Question: I am trying to create a very simple MFC application when suddenly Visual Studio decides it no longer recognizes what a 'BOOL' is.
I cannot figure out why this is happening. Does anyone know why this is going on and how to fix it?

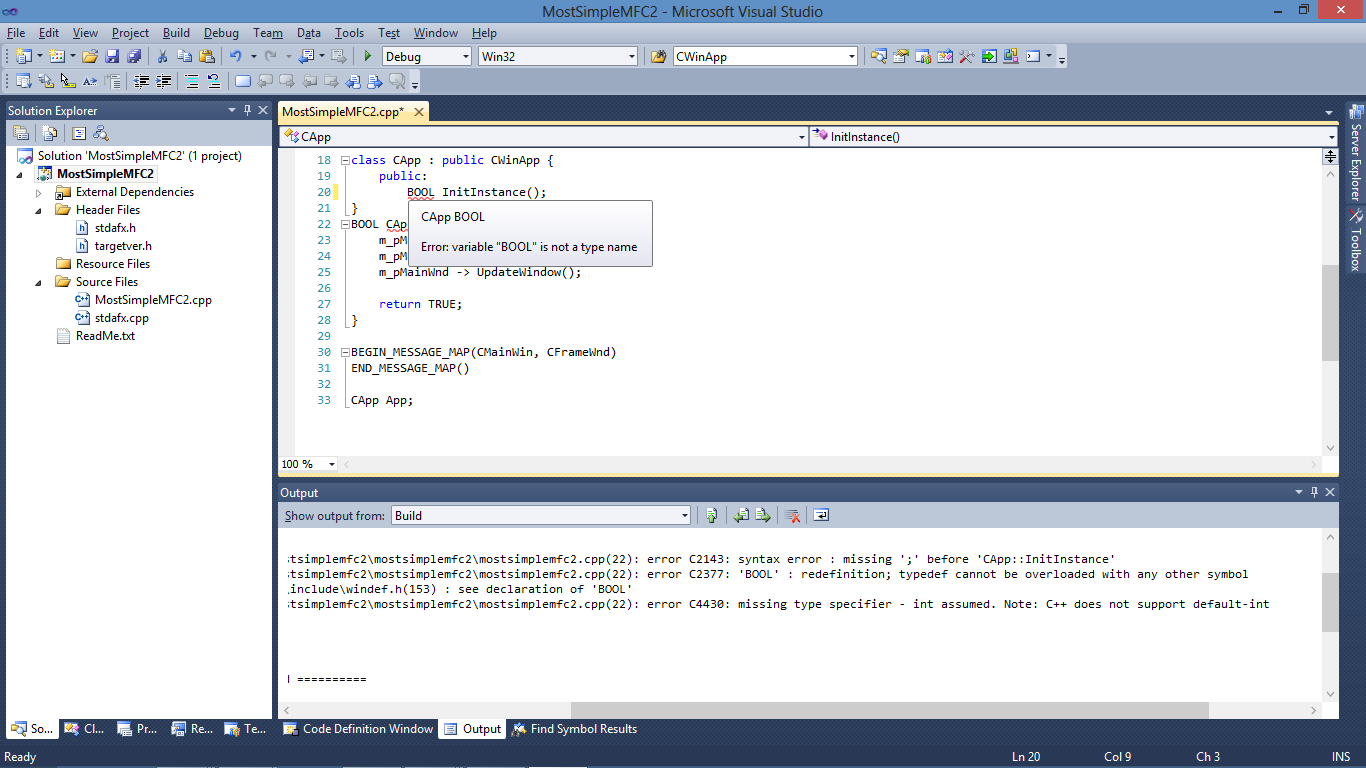
Answer: It looks like you're missing a closing semi-colon at the end of your class.
'''
class CApp : public CWinApp {
...
}; <---
'''
This is the proper class syntax. I'm sure you know that and just happened to delete it and missed the simple error. I would say when you look at the error report it's best to solve the topmost one first. Doing so can eliminate other errors in the list especially in the case of a ';'. Your image reflects that on the first line where it tells you about a missing ';'.